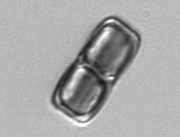
Label: Ephemera